Platform: macOS
Application: Arc Browser
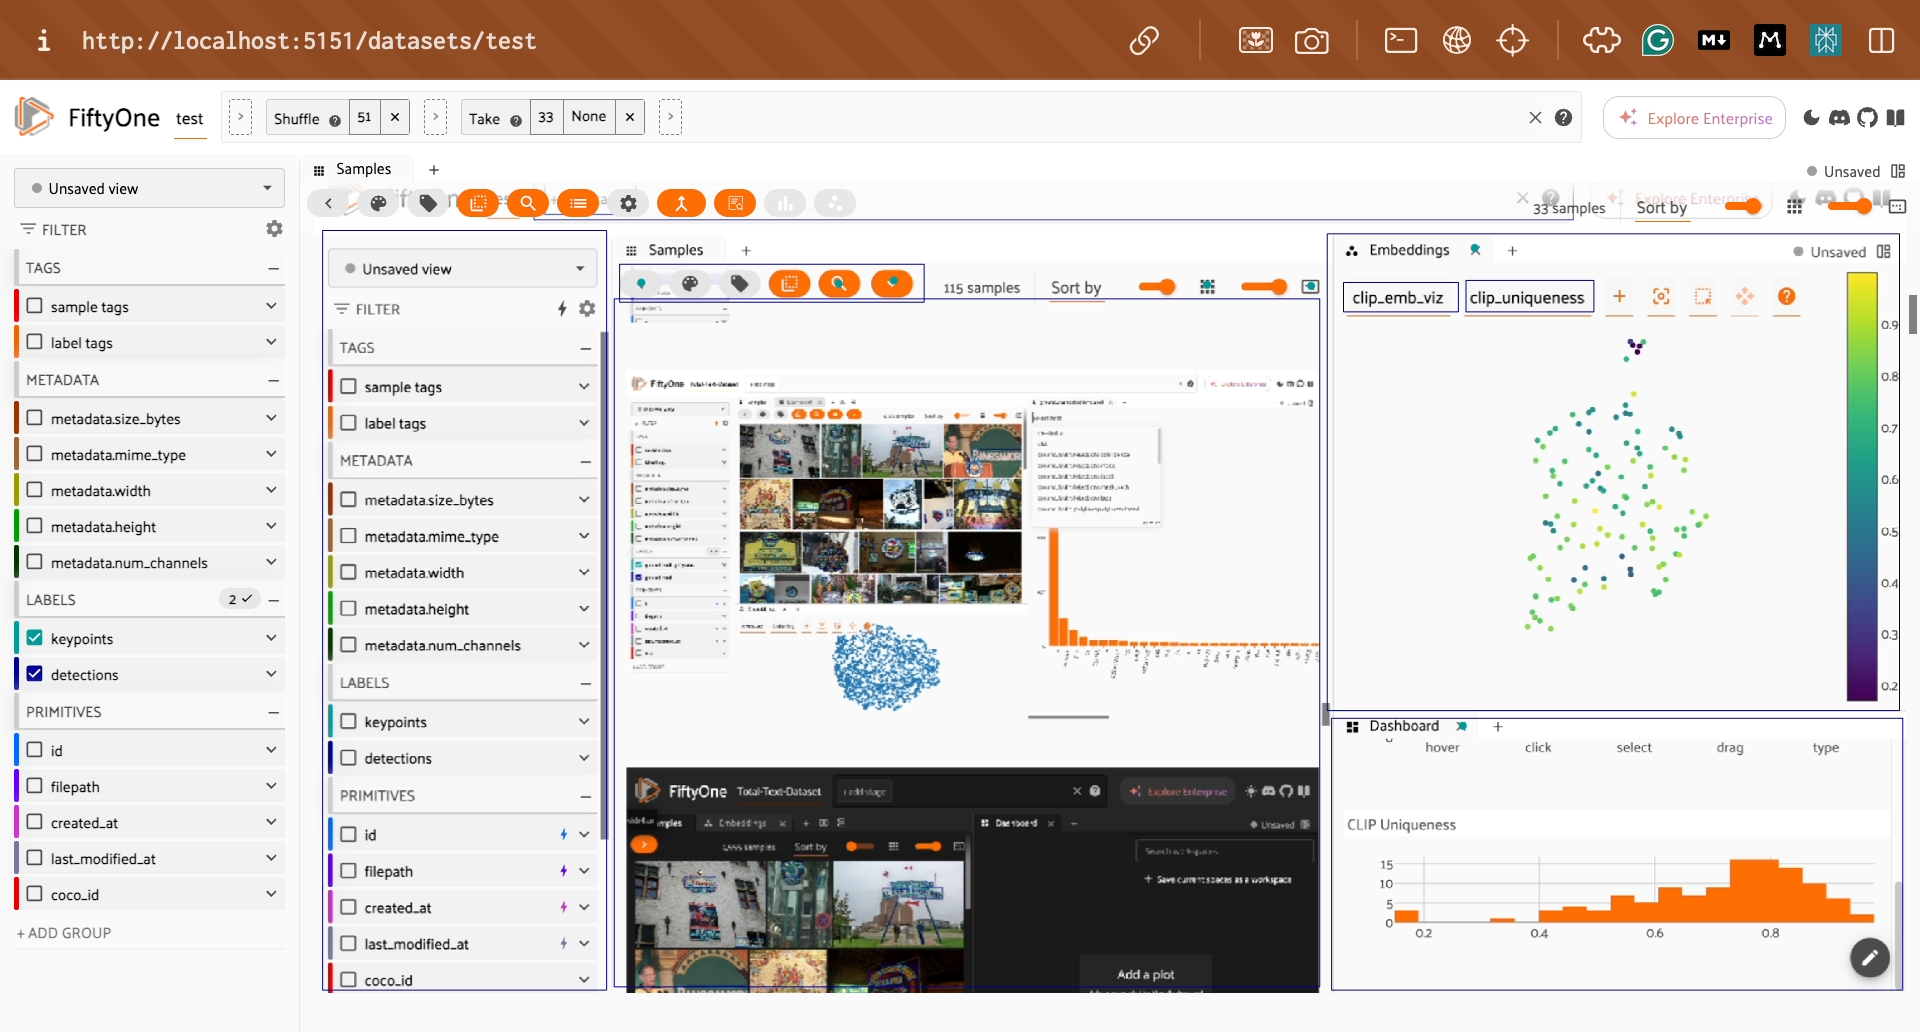
task_description: Collapse the metadata group in the sidebar
action_type: click
element_info: Icon
steps_since_start: 1